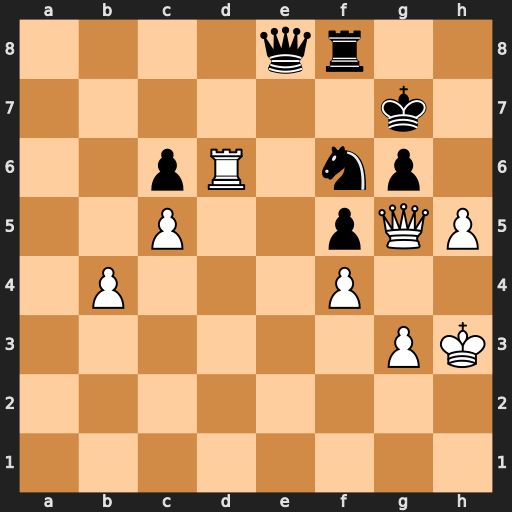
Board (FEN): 4qr2/6k1/2pR1np1/2P2pQP/1P3P2/6PK/8/8
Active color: w
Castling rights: -
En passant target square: -
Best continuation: h6+ Kh7 Rxf6 Rxf6 Qxf6